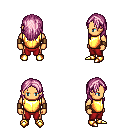
a pixel art fantasy rpg character, male body template, human, tanned skin, gold chest armor, red pants, pink long hairstyle, leather bracers, gold boots, four views (front, back, left, right), 2x2 character sprite sheet, small pixel art, hard edges, no anti-aliasing